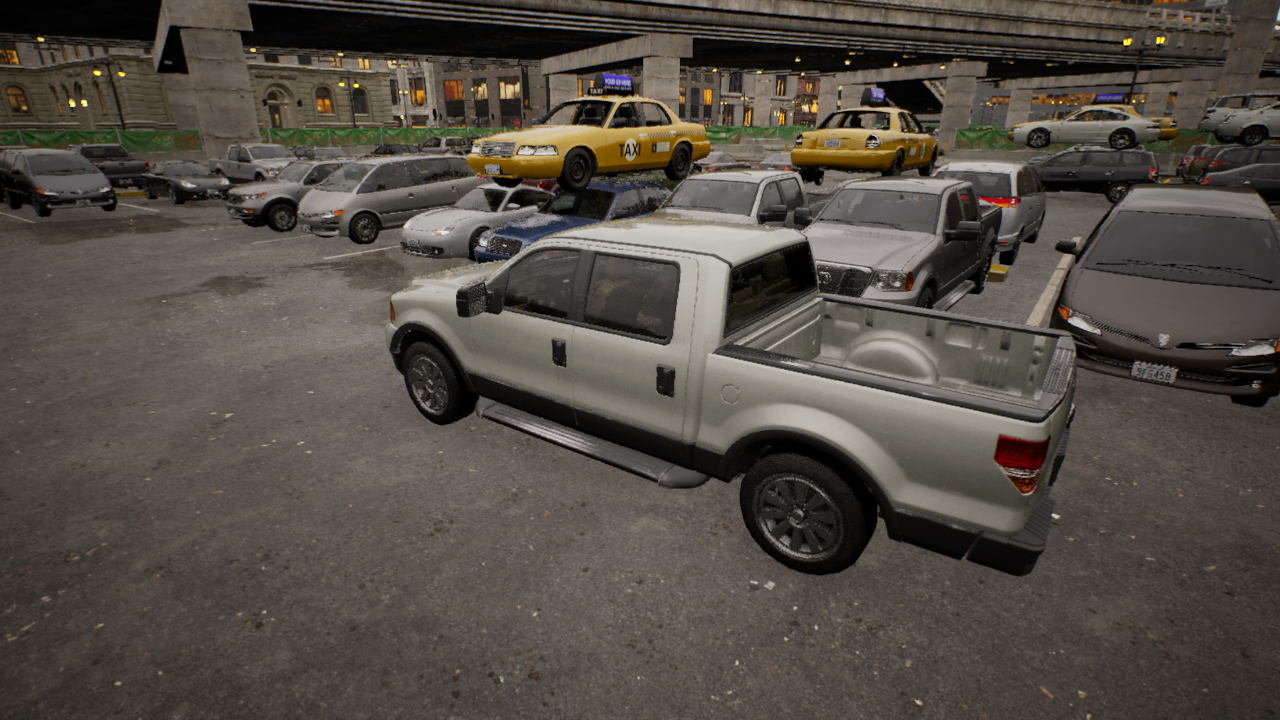
Venue: arterial
Lighting: golden hour
Vehicle rig: pickup